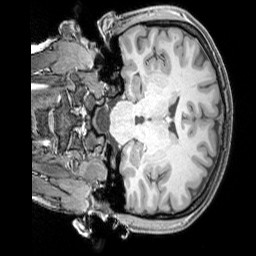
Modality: T1w
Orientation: coronal
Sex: female
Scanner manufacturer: siemens
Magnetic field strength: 3 T
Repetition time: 2.3 s
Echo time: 0.00226 s